Question: I have 2 table is USER and USER_CUSTOMER and I want to write a insert query in DAO class to create a new user but don't know how.

Anyone have a good idea or have a link to solve this problem please help
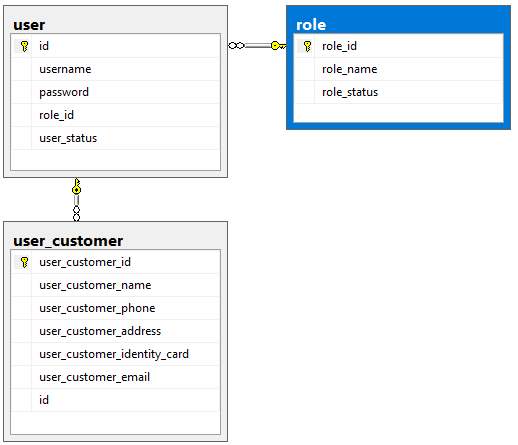
Answer: If you want to handle this at the database level, then an after insert trigger, which fires after the new record has been inserted into the 'USER' table, might make sense:
'''
CREATE TRIGGER [dbo].[after_user_insert] ON [dbo].[USER] FOR INSERT
AS
BEGIN
INSERT INTO [dbo].[USER_CUSTOMER] (...)
SELECT user_id, ...
FROM INSERTED
END
'''
You would have to fill in the missing pieces of the above insert query with your actual logic. The key point is that the 'INSERTED' variable is available inside the trigger, and should give you access to the user record which was just inserted. Presumably some of that information would be repeated in the new record in the 'USER_CUSTOMER' table.